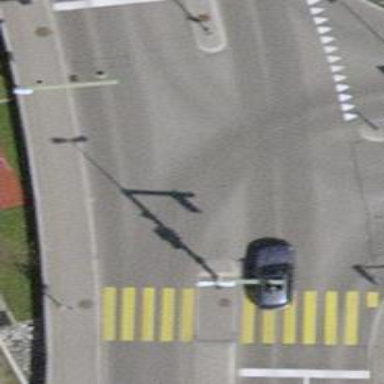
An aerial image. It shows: Road with traffic signals.